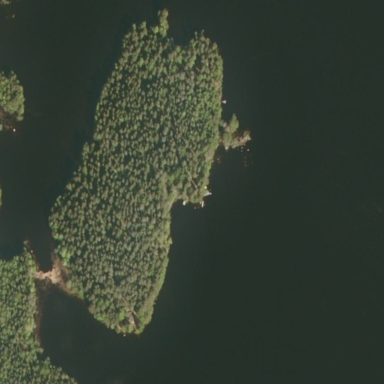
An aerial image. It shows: Image showing island.